You are looking at the envelope spectrum of a bearing's vibration signal. The marked vertical lines are the theoretical fault frequencies for the outer race, inner race, rolling elements, and cage. Based on the visible evidence, which condition applies: normal, inner_race, outer_race, ball?
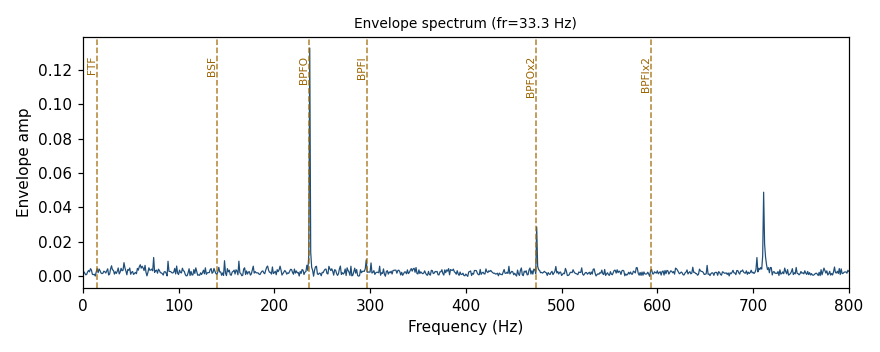
Answer: outer_race